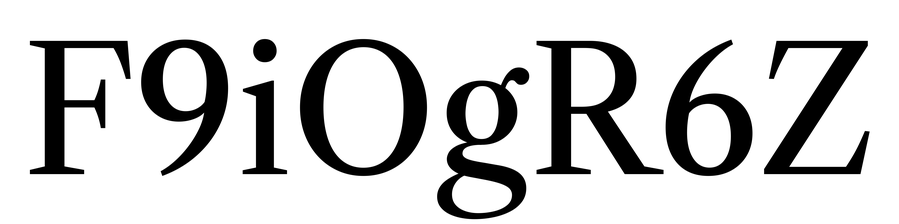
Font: LibreCaslonText_Regular